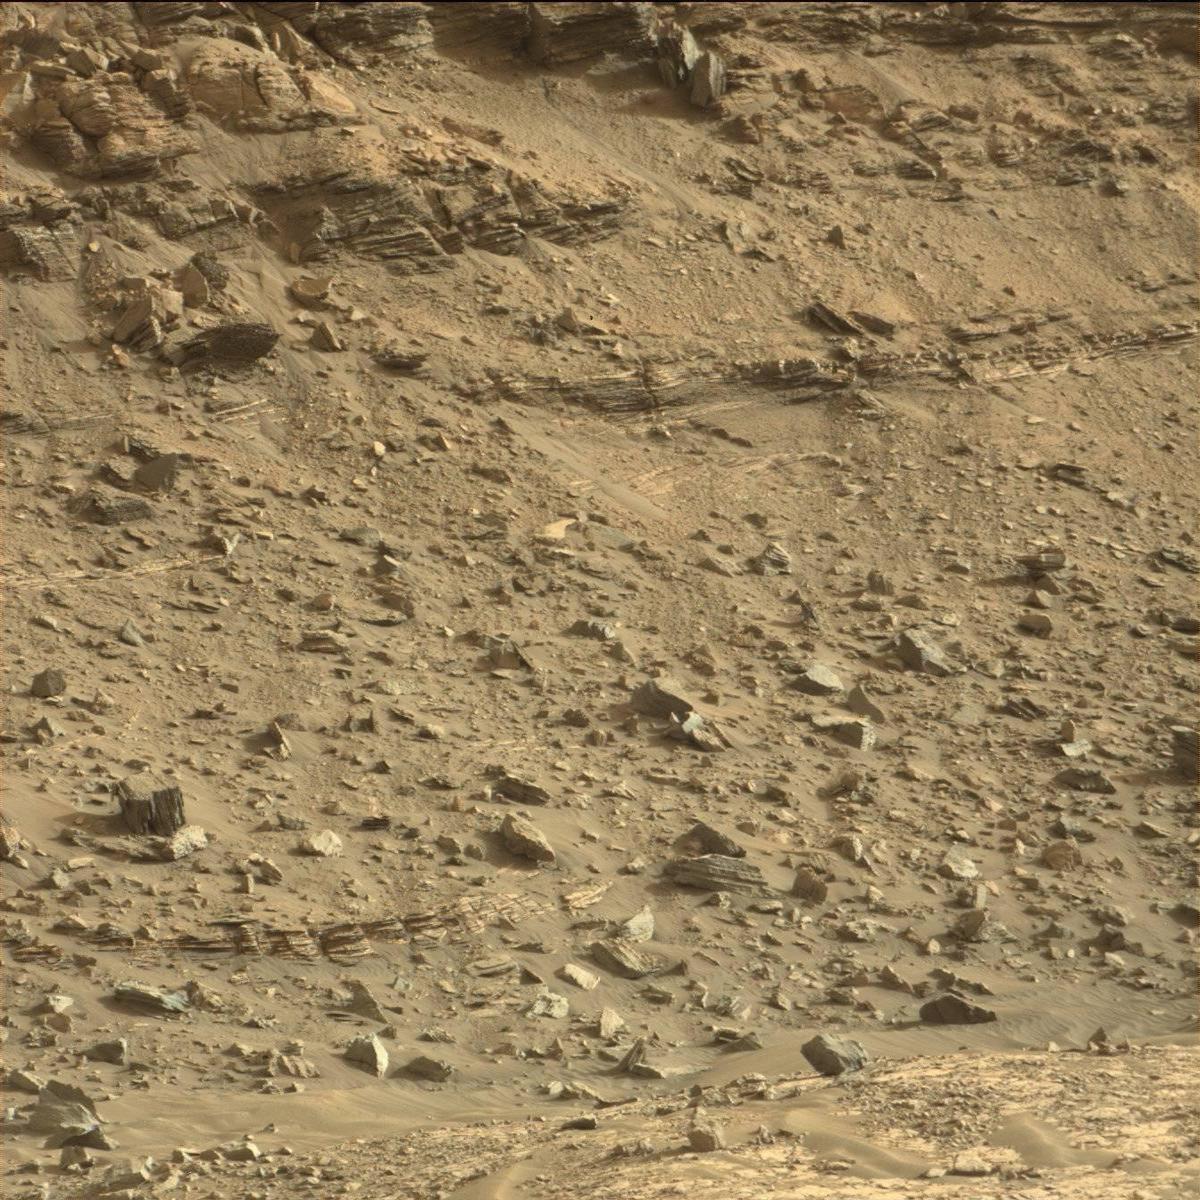
Terrain classes present: Bedrock, Rock, Sand / Soil